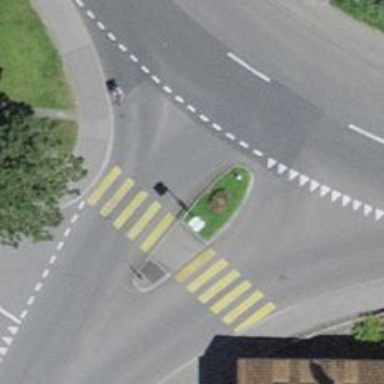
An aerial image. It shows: Marked crossing with pedestrian island.